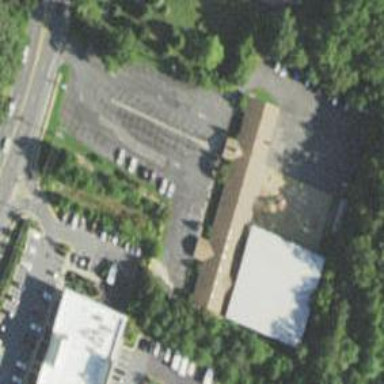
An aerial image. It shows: Parking space is available.